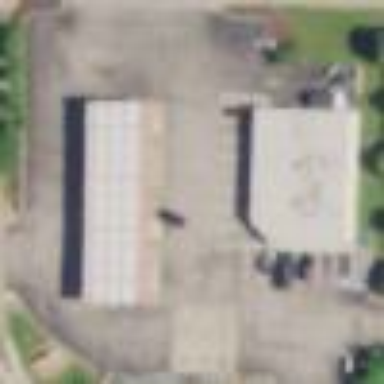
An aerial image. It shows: Fuel station.